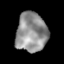
Tissue: lung
Cell type: Epithelial cells
Senescence score: 0.1841
Nuclear area (px): 1191
Mean DAPI intensity: 145.679